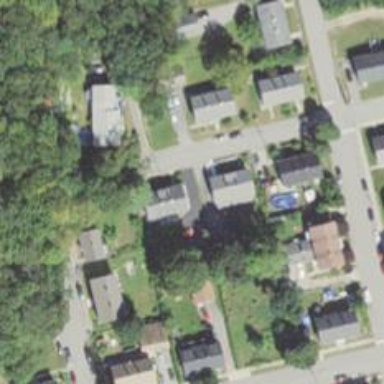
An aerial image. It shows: Residential driveway used as service road.